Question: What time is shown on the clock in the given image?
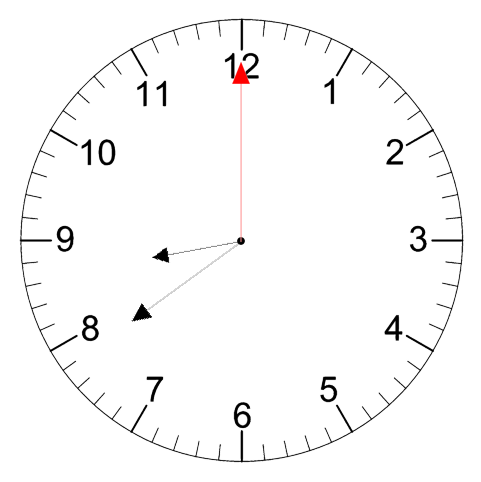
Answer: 08:39:00